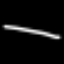
Label: line